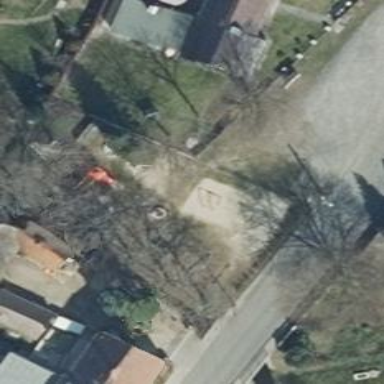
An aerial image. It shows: Playground with roundabout.